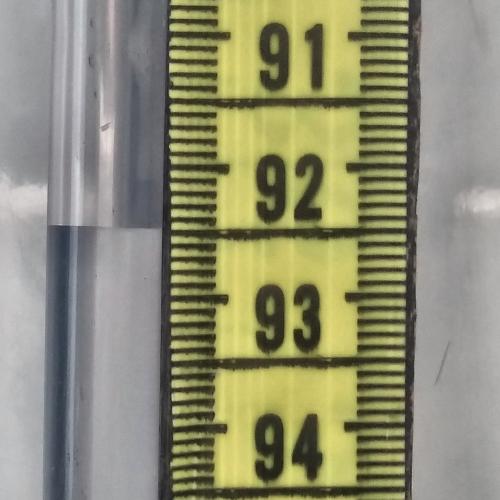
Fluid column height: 92.5 cm